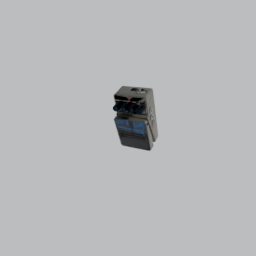
Label: electronics